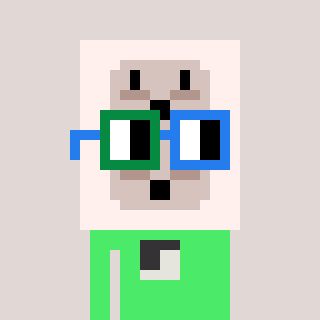
a pixel art character with square green and blue glasses, a outlet-shaped head and a teal-colored body on a warm background